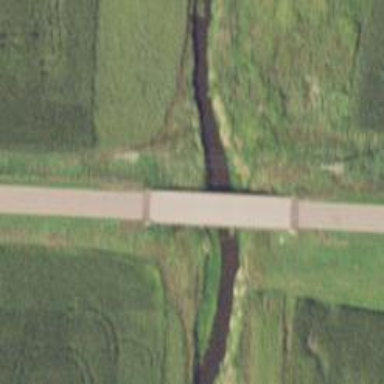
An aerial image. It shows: Secondary road crossing bridge.